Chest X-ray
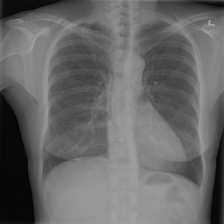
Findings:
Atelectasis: negative
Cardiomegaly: negative
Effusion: negative
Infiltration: negative
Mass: negative
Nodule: negative
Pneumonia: negative
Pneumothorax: negative
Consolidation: negative
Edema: negative
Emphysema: negative
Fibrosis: negative
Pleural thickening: negative
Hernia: negative